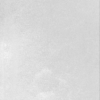
Label: dusty